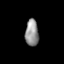
Tissue: prostate
Cell type: T cells
Senescence score: 0.7873
Nuclear area (px): 352
Mean DAPI intensity: 144.761